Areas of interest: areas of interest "Home Furnishing and Building Materials Market"
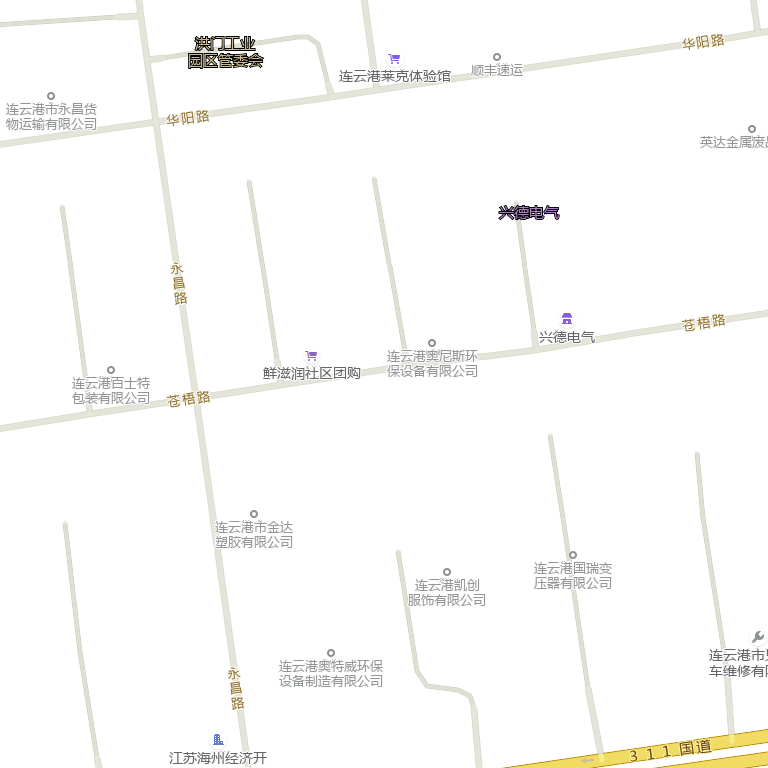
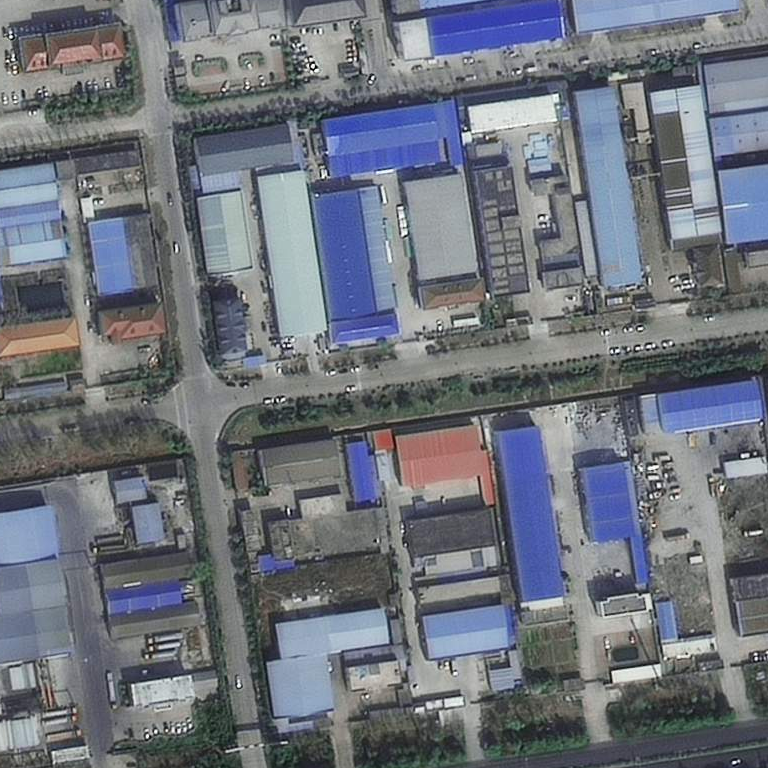